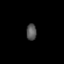
Tissue: lung
Cell type: Smooth muscle cells
Senescence score: 0.6735
Nuclear area (px): 168
Mean DAPI intensity: 84.411